Question: I'm trying to send a report to people through Access Database (SendObject VB code). It has been successul until we rollout Microsoft Outlook 2010 last November.
Since the upgrade, we can't send the report out anymore. We are getting a compile Error message: "User-defined type not defined" with "MAPISession As MAPI.Session" HIGHLIGHTED in blue.

I'm guessing this might be a reference issue, so I went in Tools\References then click on "Messenger API Type Library" hoping it will help, but it didn't help. Still getting the same error message.
Could anyone advise me on what to do next?
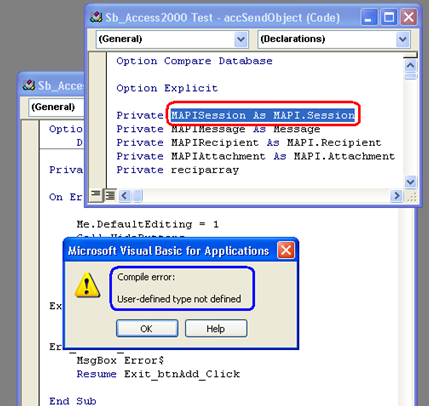
Answer: This is CDO 1.21.
It is an optional component in Outlook 2007. Outlook 2010 does not install it at all.
You can download it from <URL>
Keep in mind that it only comes in 32 bit and has not been updated (functionality wise) for the last 10 years.
Other alternatives are Extended MAPI (C++ or Delphi only) or <URL> is very similar to 'MAPI.Session' in CDO 1.21.